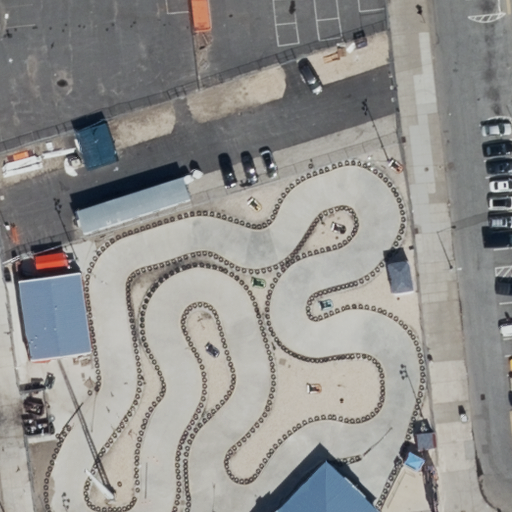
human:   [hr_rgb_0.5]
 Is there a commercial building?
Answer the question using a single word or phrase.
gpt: no

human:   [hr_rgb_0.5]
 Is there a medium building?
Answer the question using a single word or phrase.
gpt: yes

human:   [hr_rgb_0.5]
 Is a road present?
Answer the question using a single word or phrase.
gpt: yes

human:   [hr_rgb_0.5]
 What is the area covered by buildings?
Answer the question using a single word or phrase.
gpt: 622m2

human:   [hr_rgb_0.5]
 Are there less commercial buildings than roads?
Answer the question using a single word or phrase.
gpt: yes

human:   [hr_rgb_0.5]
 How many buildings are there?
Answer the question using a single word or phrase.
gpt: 2

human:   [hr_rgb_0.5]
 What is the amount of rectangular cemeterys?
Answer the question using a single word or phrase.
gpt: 0

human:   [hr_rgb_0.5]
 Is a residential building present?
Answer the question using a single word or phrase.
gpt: yes

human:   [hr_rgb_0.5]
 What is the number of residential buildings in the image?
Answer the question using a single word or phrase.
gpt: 2

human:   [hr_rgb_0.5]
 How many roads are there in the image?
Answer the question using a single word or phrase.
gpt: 6

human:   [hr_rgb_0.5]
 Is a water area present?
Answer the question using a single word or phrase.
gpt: no

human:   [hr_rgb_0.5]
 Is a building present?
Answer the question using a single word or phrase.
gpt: yes

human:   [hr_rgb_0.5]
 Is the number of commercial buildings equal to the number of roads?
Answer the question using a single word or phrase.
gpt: no

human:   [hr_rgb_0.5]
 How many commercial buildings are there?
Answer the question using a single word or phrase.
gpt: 0

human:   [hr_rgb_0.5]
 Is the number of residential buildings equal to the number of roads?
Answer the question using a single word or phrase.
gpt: no

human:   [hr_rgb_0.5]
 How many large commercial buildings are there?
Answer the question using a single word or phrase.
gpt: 0

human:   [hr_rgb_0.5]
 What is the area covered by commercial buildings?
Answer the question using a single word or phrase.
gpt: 0m2

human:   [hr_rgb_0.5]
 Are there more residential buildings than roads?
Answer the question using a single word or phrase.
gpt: no

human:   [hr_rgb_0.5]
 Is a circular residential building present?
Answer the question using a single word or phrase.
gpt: no

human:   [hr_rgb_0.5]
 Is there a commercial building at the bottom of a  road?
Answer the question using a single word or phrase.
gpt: no

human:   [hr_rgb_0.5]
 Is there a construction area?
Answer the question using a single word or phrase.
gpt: no

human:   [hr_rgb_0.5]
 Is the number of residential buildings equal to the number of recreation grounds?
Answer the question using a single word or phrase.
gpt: no

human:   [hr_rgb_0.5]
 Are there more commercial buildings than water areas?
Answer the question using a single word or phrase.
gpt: no

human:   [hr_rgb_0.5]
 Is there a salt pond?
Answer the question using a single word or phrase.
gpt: no

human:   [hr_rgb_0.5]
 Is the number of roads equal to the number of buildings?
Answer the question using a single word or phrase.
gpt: no

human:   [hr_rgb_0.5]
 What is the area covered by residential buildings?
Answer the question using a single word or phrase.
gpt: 622m2

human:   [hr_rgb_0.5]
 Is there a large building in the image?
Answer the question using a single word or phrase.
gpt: no

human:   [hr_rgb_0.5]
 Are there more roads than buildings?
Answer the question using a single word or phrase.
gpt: yes

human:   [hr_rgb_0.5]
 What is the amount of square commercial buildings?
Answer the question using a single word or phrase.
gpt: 0

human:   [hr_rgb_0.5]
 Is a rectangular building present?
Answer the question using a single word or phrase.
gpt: yes

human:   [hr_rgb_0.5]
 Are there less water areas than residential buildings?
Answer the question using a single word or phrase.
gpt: yes

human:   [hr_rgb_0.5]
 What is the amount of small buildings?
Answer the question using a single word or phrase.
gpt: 0

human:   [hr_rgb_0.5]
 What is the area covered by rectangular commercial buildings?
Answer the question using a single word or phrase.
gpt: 0m2

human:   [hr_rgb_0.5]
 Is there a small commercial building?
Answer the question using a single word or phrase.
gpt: no

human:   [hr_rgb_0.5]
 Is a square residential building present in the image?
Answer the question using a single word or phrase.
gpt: no

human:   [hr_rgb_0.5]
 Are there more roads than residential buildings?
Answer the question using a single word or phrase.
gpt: yes

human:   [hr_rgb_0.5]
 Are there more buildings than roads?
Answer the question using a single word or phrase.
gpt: no

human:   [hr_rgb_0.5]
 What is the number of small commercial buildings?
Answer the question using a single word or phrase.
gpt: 0

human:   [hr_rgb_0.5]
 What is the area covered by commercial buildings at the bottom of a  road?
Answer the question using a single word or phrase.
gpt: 0m2

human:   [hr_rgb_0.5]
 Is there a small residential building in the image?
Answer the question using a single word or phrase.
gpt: no

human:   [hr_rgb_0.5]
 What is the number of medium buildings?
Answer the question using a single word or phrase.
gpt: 2

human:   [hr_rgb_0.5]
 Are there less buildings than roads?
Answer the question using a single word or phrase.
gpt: yes

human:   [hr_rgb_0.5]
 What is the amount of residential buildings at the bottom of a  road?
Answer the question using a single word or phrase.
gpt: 2

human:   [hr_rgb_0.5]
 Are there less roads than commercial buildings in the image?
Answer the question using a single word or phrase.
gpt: no

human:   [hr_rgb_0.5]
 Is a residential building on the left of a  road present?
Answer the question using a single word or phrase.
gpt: yes

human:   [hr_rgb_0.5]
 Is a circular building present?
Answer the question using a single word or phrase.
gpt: no

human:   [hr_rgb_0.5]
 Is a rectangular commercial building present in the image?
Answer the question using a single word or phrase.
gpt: no

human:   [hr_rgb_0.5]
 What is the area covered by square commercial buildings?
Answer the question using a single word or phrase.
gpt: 0m2

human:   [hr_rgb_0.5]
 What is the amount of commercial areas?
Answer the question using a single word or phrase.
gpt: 0

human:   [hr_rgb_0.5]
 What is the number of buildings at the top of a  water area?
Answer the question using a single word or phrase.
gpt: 0

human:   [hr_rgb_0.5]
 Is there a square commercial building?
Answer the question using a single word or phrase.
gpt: no

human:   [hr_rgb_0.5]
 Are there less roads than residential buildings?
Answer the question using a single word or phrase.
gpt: no

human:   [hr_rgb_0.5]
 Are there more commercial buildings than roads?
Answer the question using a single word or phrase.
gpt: no

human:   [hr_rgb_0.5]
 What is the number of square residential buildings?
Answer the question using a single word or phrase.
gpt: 0

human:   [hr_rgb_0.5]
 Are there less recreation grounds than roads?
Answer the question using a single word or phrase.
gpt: yes

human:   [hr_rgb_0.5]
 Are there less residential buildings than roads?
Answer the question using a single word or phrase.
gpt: yes

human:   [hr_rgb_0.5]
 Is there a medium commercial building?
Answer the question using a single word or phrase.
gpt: no

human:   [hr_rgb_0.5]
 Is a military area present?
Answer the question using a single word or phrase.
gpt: no

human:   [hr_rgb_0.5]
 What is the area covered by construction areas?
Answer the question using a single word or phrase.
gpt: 0m2

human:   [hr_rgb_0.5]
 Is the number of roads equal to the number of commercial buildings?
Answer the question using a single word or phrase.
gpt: no

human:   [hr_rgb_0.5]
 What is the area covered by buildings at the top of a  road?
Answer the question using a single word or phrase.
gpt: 204m2

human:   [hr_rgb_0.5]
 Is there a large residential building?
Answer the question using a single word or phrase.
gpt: no

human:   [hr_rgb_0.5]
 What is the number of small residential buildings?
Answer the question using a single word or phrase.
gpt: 0

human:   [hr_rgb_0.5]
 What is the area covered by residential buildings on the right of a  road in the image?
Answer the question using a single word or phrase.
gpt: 418m2